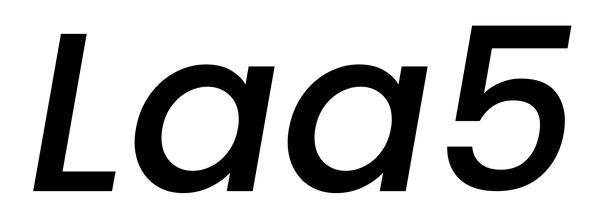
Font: Poppins-MediumItalic